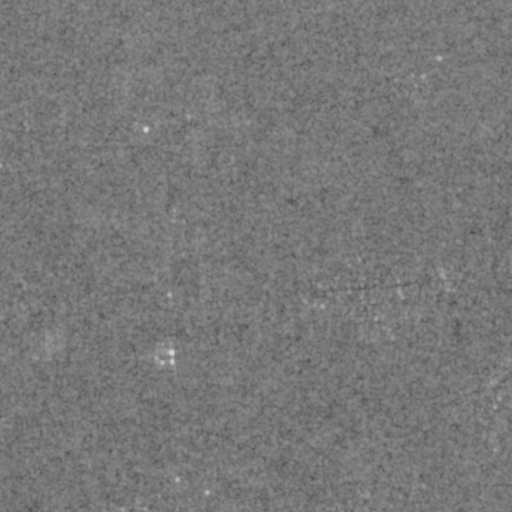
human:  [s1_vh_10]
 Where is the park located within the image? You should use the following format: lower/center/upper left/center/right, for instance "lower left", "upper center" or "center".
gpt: The park is located in the center right of the image.
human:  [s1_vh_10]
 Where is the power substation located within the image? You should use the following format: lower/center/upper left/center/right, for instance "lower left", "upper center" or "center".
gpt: The power substation is located in the lower left of the image.
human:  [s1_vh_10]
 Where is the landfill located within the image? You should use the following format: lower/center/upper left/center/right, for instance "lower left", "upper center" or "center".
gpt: There is no landfill in the image.

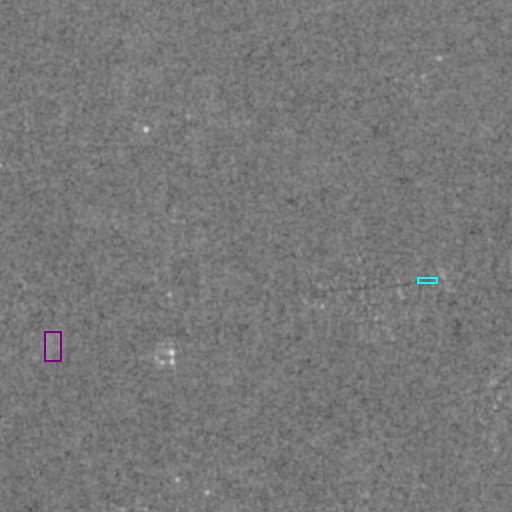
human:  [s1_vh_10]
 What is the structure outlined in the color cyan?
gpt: The structure outlined in cyan is a park.
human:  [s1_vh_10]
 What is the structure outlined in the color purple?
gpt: The structure outlined in purple is a power substation.
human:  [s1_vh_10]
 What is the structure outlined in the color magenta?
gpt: There is no magenta outline.